Question: When using 'ARIMA' I can hind-cast past data as shown below but the moment I try to forecast future values, it doesn't work.
And yes I have added new rows to my table using 'concat':
'''
df['forecast'] = results.predict(start = 50, end = 251)
df[['close', 'forecast']].plot(figsize = (12,8))
'''

But the moment I change 'end = 251' to 'end= 252', it doesn't produce any forecast values and all my 'hind-cast' values disappear?
Any solutions?
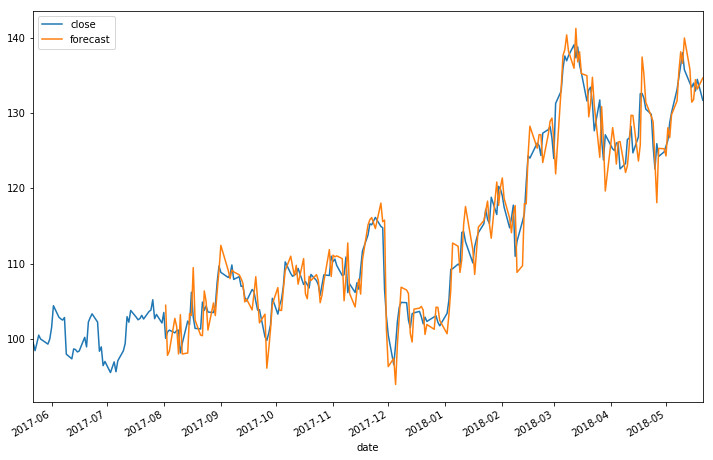
Answer: You probably want to use forecast instead of predict:
'''
df['forecast'] = results.forecast(steps=7)
'''
There's a good tutorial on this here: <URL>